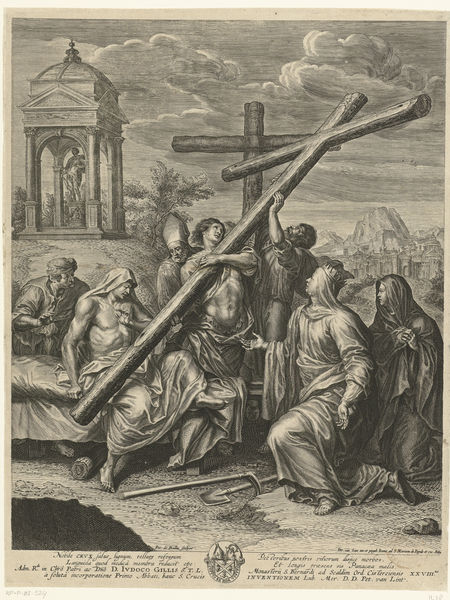
Titel: Heilige Helena vindt Christus' kruis (andere titel)
Künstler: Pieter de (I) Bailliu
Standort: Amsterdam
Institution: Rijksmuseum
Schlagwörter: baum, berg, himmel, mann, umhang, wolken, stadt, frau, männer, schwarz, säulen, weiss, schleier, bild, hügel, boden, figur, mantel, krone, skulptur, statue, schrift, berge, grafik, bischof, inschrift, kreuz, druck, stich, text, mäntel, wappen, kreuze, kreuzigung, mitra, tempel, pavillon, maria, schaufel, spaten, sense, standbild, schwrz, golgatha, kreuzigen